Question: This question relates to the Appcelerator Titanium platform, not the stock iOS SDK.
I'm making a tag cloud with a 'layout: horizontal' view. I'm most of the way there, but I can't get the final 'Titanium.UI.Label' on a line to wrap if it doesn't fit. Instead, it gets ellipsized (in a useless manner).

Is there a way I can prevent this on iOS? Seems to work fine on Android.
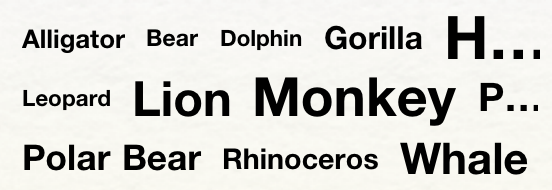
Answer: If you try to set the label width to auto, Titanium will calculate the label width in runtime.
It make sense to get a ellipsized label in horizontal view.
You may need to determine the dynamic label width in your tag cloud case. But just leave it to titanium, you just need to change the dynamic width to static width with this tricky code.
'''
for (var i = 0; i < data.length; i++) {
var label = Ti.UI.createLabel({ text: data[i], width: 'auto', height: 20,left: 5, top: 5});
label.width = label.width + 5; //this determine width in runtime assign back to static width
view.add(label);
}
'''